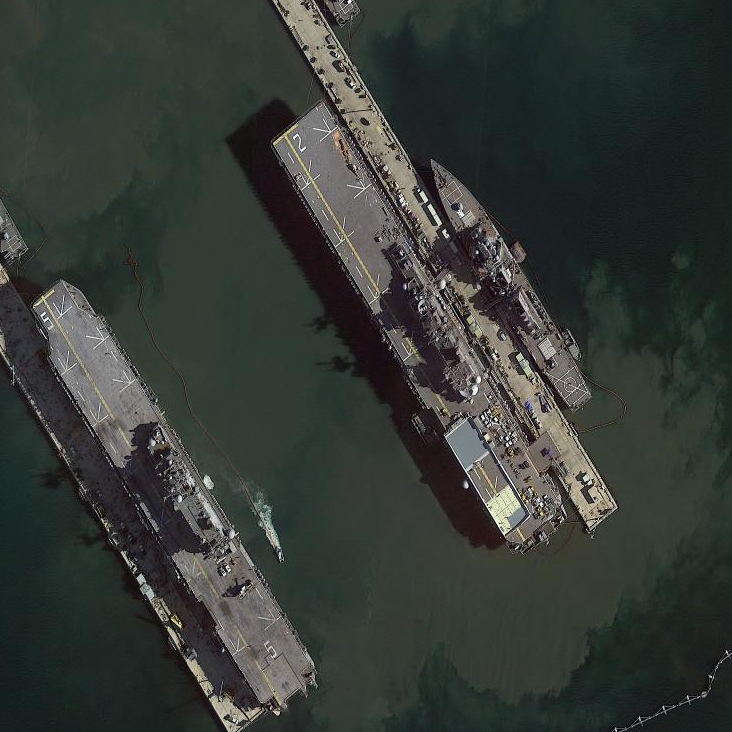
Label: assault